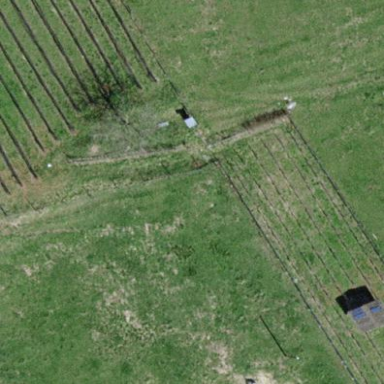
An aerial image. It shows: Beautiful vineyard in the countryside.